Field crop: tomato
Growth stage: 2
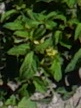
Species: tomato